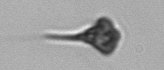
Label: Euglena